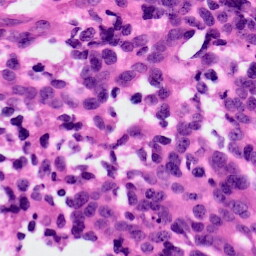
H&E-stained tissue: Ovarian